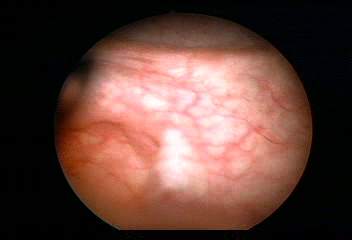
Modality: WLC
Class: Normal mucosa
Bladder cancer association: No